Question: As a followup to <URL> still trying to grok Javascript function anomalies, can someone explain why the following code works?
My text (Javascript Patterns) states:
> If you create a new function and
assign it to the same variable that
already holds another function, you're
overwriting the old function with the
new one.
Which would make me assume that in the following code, the variables 'count' and 'name' would be clobbered when the second definition of the function 'test' is created.
'count''name'
'''
$(document).ready(function() {
var test = function() {
var name = 'The Test Function';
var count = 1;
console.log(name + ' has been setup');
test = function() {
console.log('Number of times ' + name + ' has been called: ' + count);
count++;
};
}
test();
test();
test();
test();
test();
});
'''
## Output:

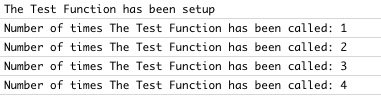
Answer: You replacing the 'test' function, but you're replacing it with a function that "closes over" (has an enduring reference to) the variables created by the first function call. That's why you see them living on, even though the previous function call has returned. <URL>, they're a very important part of the language.
Here's a breakdown of what's happening.
1. You create a function and assign it to test.
2. You call test.
3. The JavaScript interpreter sets up an object, called an execution context, for that call to test. An execution context has something called a variable object. This object (which you cannot directly access) has properties for all of the arguments and vars for that call to test.
4. Your code in test sets things up, including creating a new function and assigning it to the test variable. The new function has an enduring reference to the execution context in which it was created, which means that even though the first call to test returns, the new function still has access (via the variable object) to the variables created for the call.
5. You call test again (the new one).
6. It accesses the variables (properties of the variable object) created by the first call.